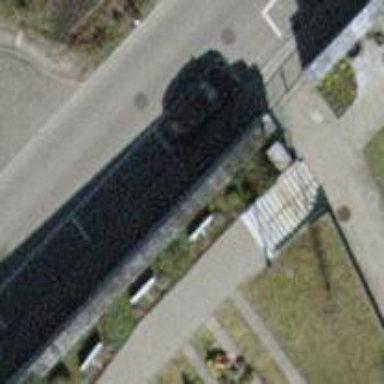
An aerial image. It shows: Set of steps on the road.